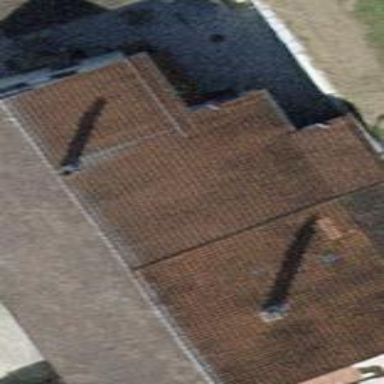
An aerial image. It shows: Semi-detached house with gabled roof.